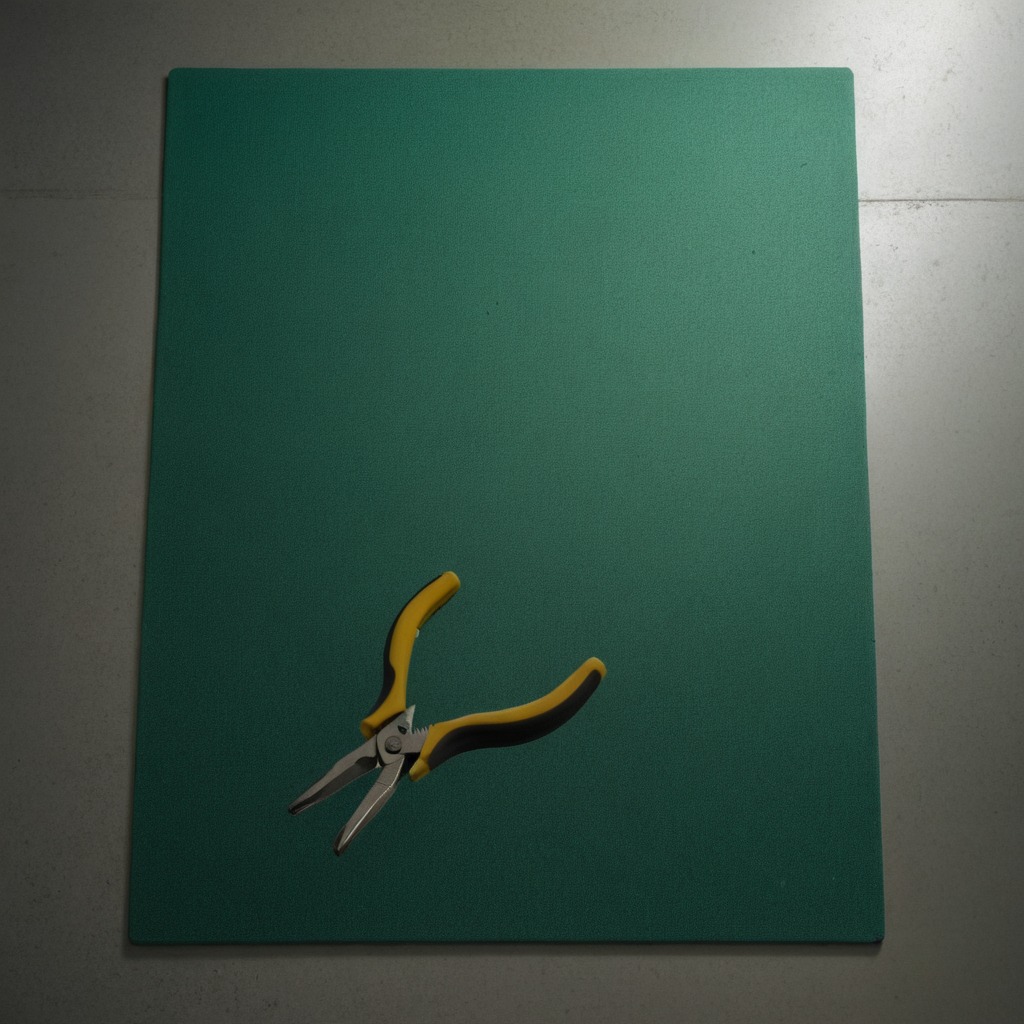
A plier is lying on the tabletop.